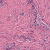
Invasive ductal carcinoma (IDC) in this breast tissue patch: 0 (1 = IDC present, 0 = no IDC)